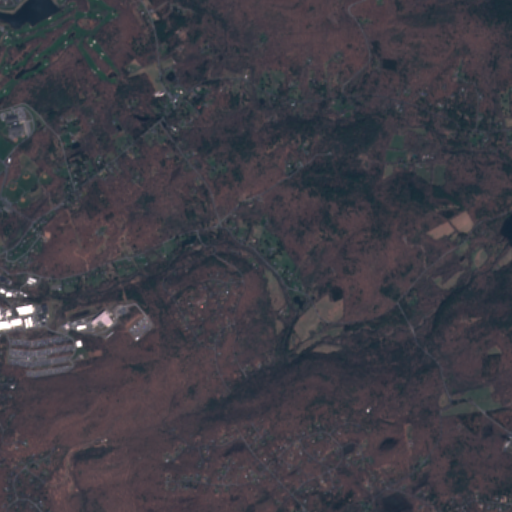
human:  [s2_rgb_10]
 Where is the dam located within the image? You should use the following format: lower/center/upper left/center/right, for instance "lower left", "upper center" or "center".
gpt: The dam is located in the upper left of the image.
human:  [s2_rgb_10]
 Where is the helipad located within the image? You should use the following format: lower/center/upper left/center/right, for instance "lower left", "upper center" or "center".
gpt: The helipad is located in the lower left of the image.
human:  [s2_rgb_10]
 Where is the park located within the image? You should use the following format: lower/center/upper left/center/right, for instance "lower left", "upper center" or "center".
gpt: The park is located in the upper left of the image.
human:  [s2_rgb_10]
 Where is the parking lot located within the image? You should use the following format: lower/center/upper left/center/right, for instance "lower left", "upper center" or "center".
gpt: The parking lot is located in the left of the image.
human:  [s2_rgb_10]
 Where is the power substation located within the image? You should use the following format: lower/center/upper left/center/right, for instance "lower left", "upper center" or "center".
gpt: The power substation is located in the center left of the image.
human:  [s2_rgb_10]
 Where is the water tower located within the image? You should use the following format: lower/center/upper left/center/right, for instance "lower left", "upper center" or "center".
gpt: The water tower is located in the center left of the image.
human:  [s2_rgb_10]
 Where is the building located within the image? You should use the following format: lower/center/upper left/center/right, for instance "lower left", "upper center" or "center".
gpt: The building is located in the left of the image.
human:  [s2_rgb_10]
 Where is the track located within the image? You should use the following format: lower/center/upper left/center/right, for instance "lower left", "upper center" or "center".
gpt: There is no track in the image.